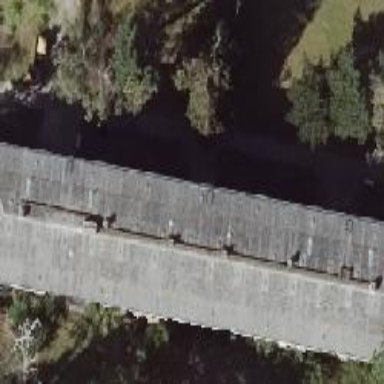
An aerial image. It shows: Hipped roof on apartment building.